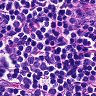
Metastatic tissue present: no